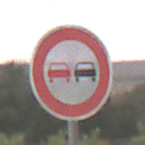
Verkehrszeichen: Ueberholverbot
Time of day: MorningAfternoon
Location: Outdoor (Nature)
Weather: Overcast
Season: NotSpecified
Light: Natural